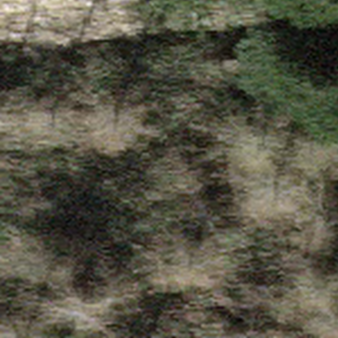
Label: other